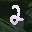
Label: 2